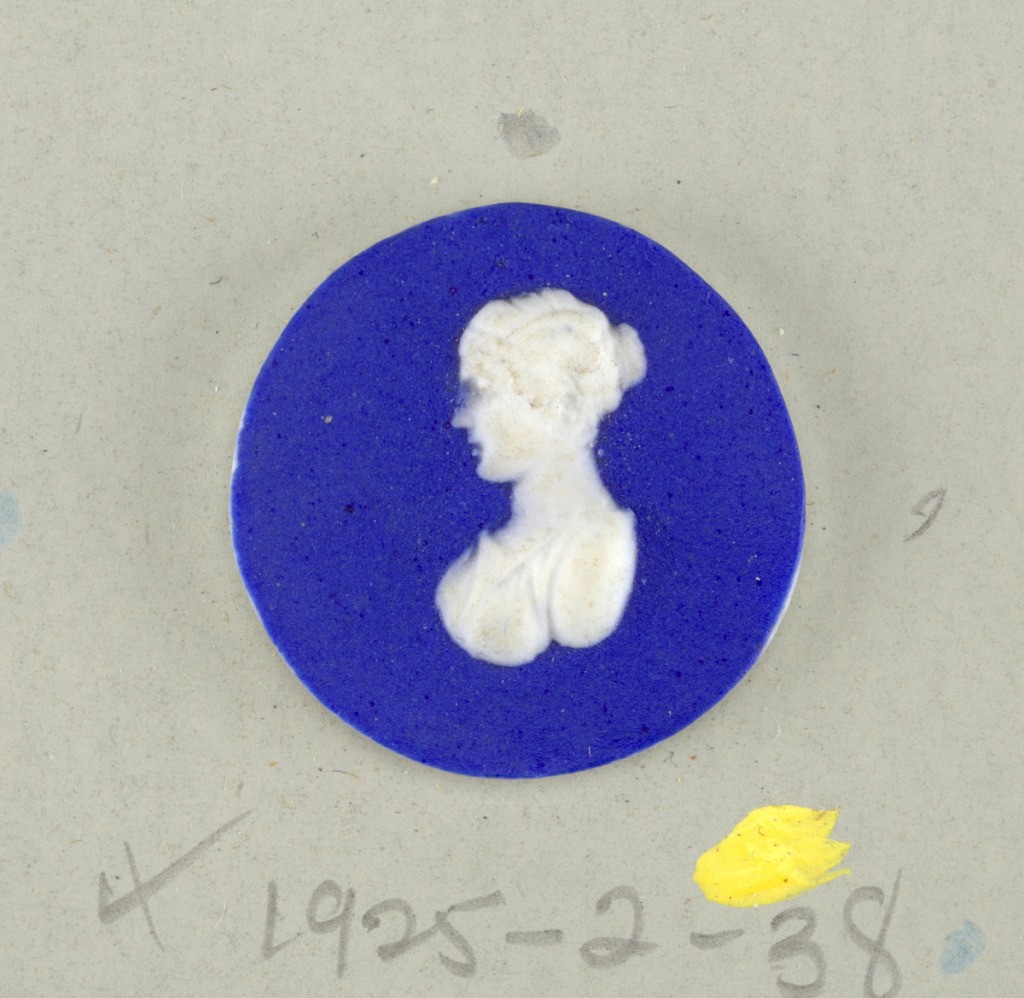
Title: Medallion
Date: late 18th century
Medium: Stoneware
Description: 1925-2-38: Circular medallion in the style of Wedgwood Jasper...